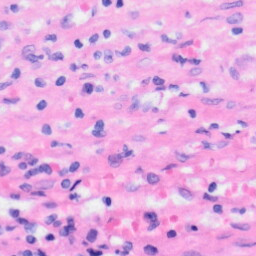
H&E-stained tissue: Liver